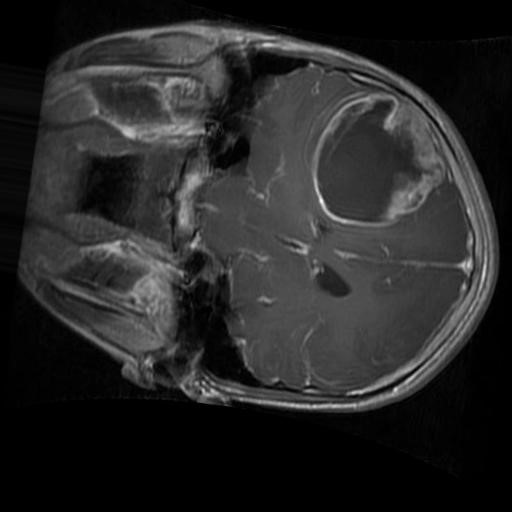
Label: brain_glioma